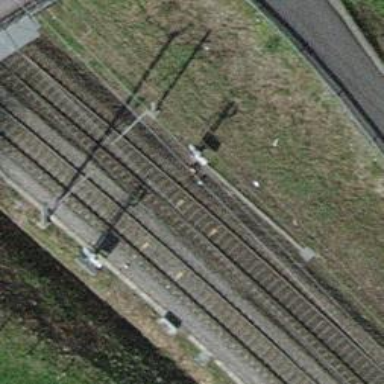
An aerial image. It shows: Railway signal.